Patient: sex F, age 43
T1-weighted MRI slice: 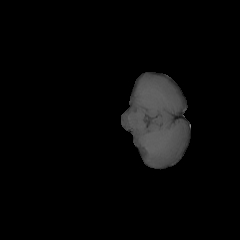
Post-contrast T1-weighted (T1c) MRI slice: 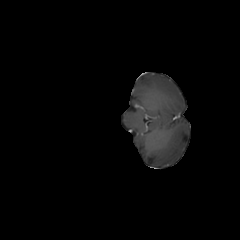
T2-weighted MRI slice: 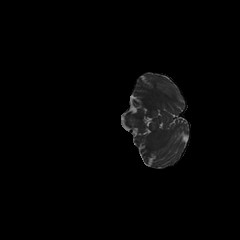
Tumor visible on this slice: no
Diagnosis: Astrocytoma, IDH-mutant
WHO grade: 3